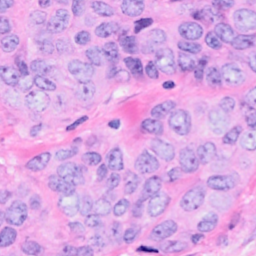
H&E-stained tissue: Breast